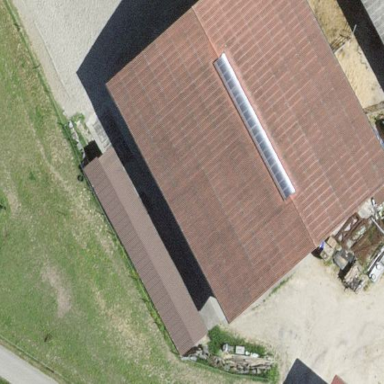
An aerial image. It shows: Barn.